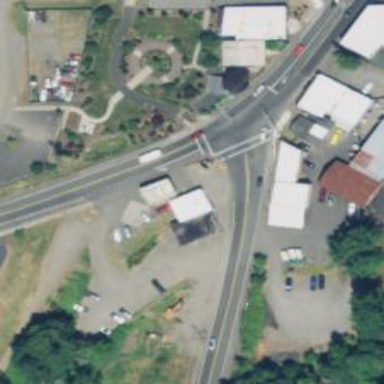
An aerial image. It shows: Crossing road.